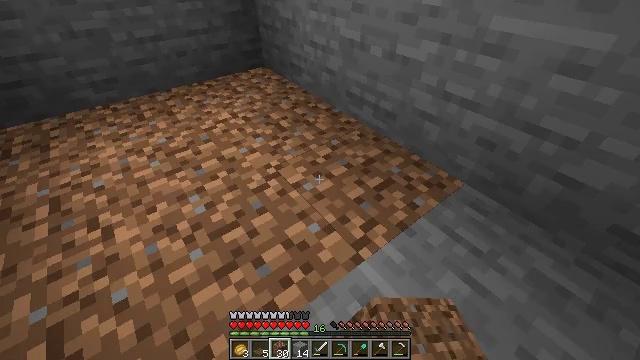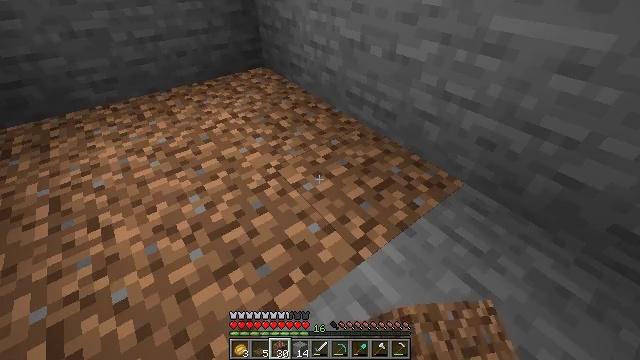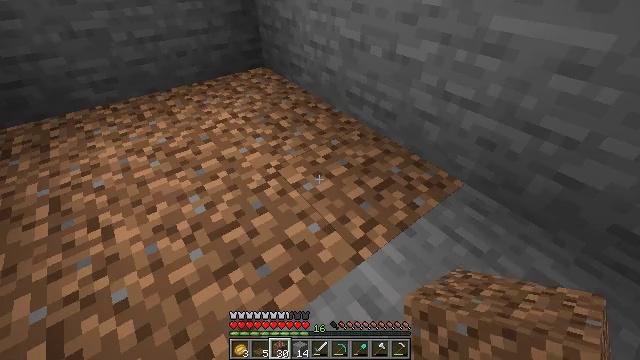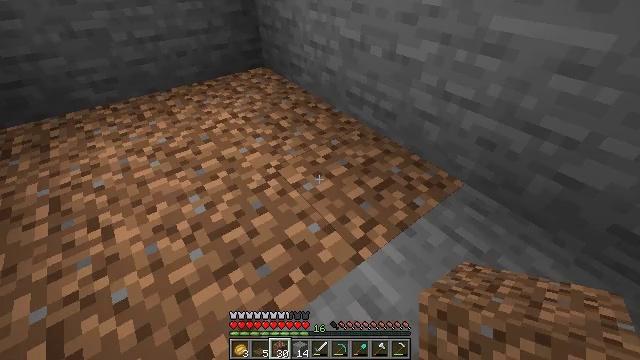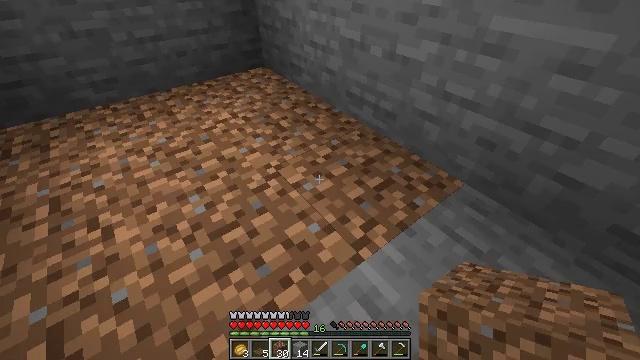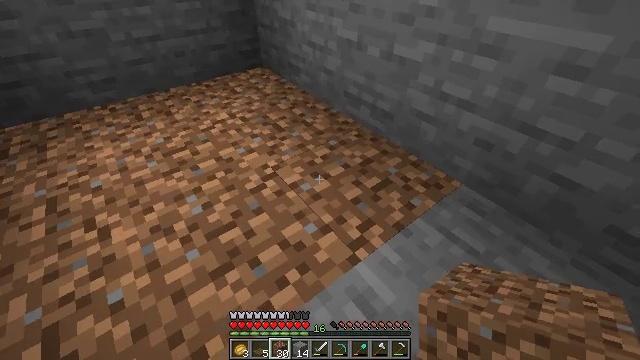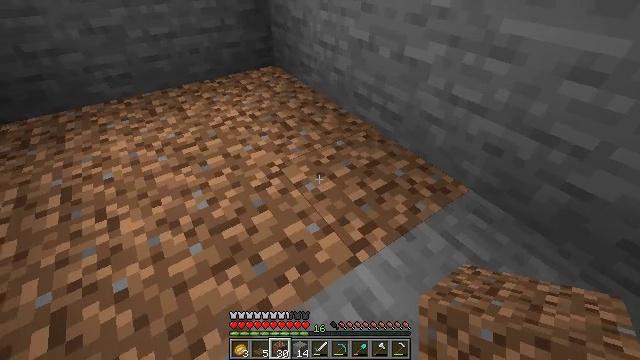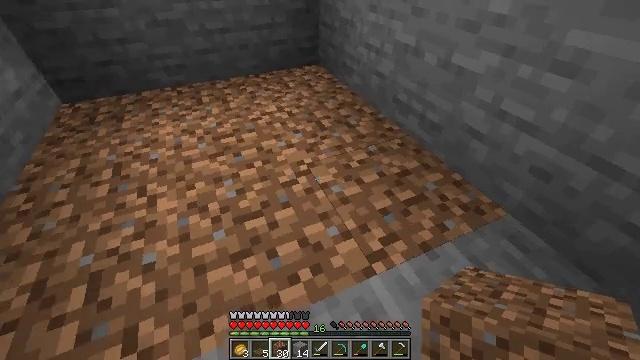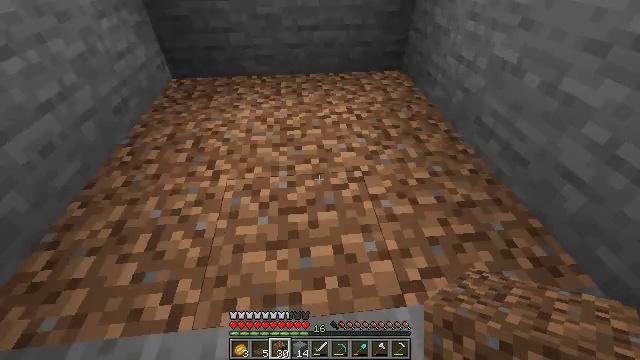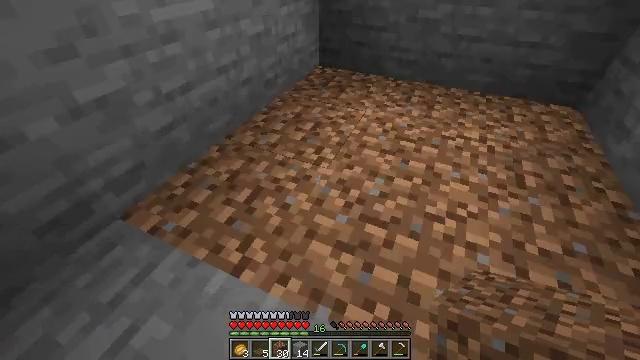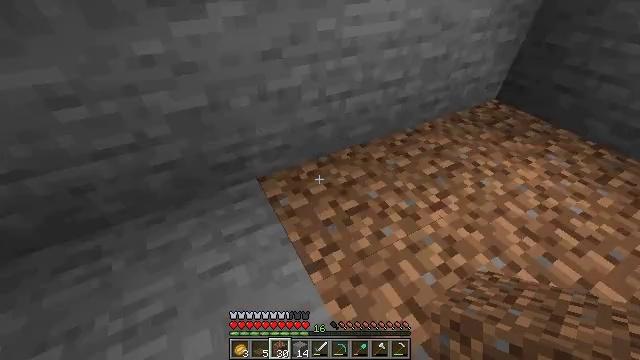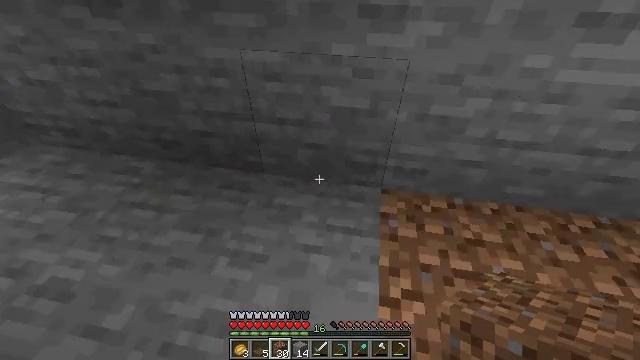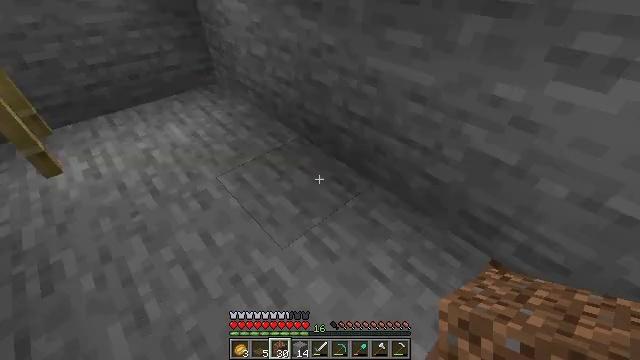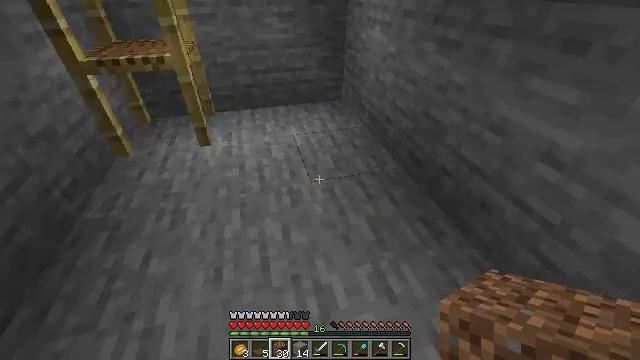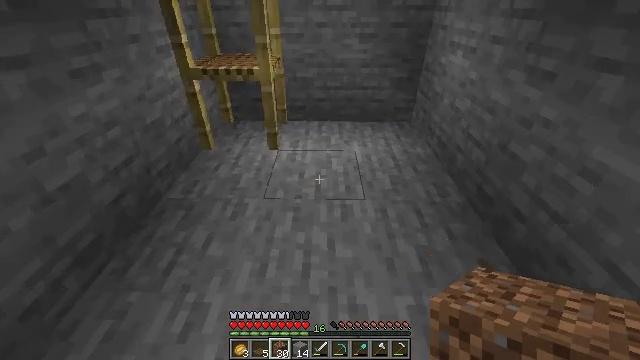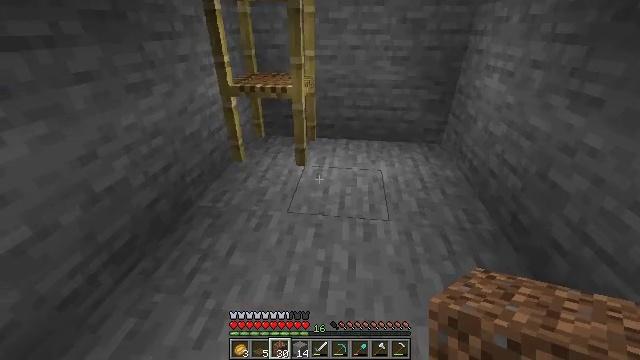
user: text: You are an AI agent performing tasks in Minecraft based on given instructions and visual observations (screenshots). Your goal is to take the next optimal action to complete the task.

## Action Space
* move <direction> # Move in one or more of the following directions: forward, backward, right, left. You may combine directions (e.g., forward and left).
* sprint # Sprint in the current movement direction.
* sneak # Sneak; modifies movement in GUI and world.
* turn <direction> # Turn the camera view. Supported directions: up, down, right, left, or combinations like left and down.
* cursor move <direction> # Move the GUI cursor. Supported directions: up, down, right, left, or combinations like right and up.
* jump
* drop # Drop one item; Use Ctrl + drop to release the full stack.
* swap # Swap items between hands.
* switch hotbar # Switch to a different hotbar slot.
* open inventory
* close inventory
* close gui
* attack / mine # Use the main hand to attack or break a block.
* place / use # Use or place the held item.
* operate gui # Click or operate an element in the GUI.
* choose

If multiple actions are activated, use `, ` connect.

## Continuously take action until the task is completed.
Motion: motion action
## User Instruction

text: Dismantle the scaffolding.
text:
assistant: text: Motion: sneak
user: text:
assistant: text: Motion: sneak
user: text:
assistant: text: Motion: sneak
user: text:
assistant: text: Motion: sneak
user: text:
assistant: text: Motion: move right, sneak
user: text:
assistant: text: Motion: move right, sneak, turn left
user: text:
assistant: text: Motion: move forward and move right, sneak, turn left
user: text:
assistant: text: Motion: move forward and move right, sneak, turn left
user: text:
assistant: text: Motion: move forward and move right, turn left
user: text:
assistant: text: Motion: move forward and move right, turn left
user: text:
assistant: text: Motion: move forward and move right, turn left
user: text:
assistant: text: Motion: turn left
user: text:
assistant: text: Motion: turn left and up
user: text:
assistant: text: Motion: turn left and up
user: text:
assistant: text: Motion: turn left and up
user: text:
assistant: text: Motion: turn right
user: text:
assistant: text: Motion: no_op
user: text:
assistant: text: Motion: no_op
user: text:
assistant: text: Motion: move forward
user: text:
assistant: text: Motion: move forward
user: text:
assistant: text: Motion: move forward, turn left
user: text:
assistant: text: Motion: move forward, turn left
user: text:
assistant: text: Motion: turn right
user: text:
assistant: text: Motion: turn right
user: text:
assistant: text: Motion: turn right
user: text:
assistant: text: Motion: turn right
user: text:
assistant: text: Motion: no_op
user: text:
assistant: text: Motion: open inventory
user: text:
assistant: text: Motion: open inventory
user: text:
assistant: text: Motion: open inventory